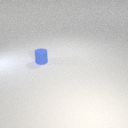
small blue rubber cylinder